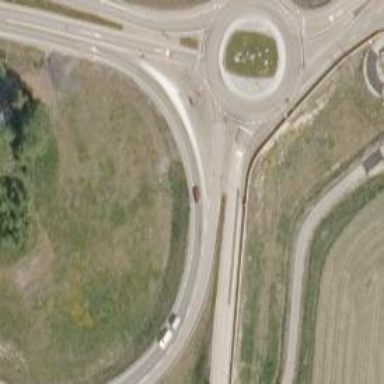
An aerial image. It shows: Trunk link road with asphalt surface.